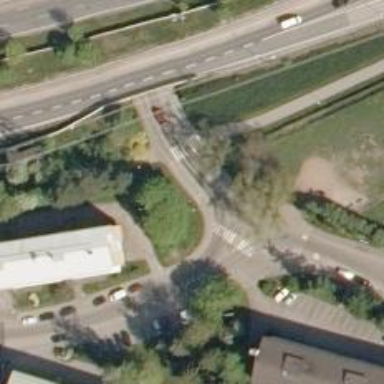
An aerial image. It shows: Asphalt footway.